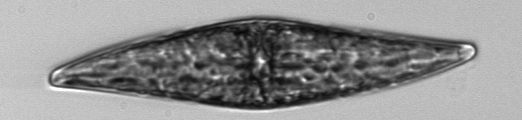
Label: Pleurosigma